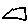
Label: square